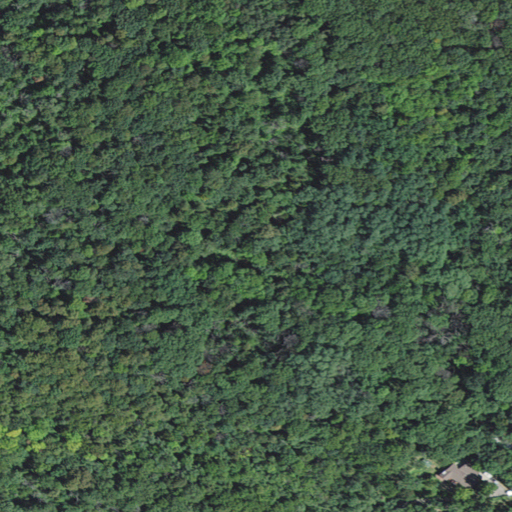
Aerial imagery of cliff(s) in Wisconsin named Allen Bluff containing deciduous forest, mixed forest, and open development